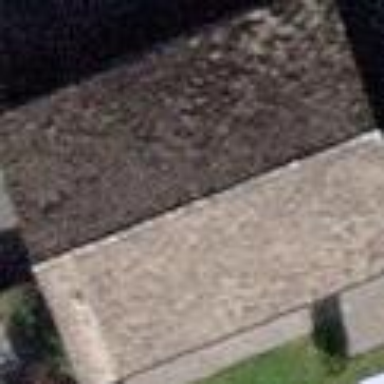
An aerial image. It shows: Building.